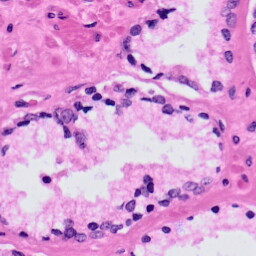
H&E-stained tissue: Prostate